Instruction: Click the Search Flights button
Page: home
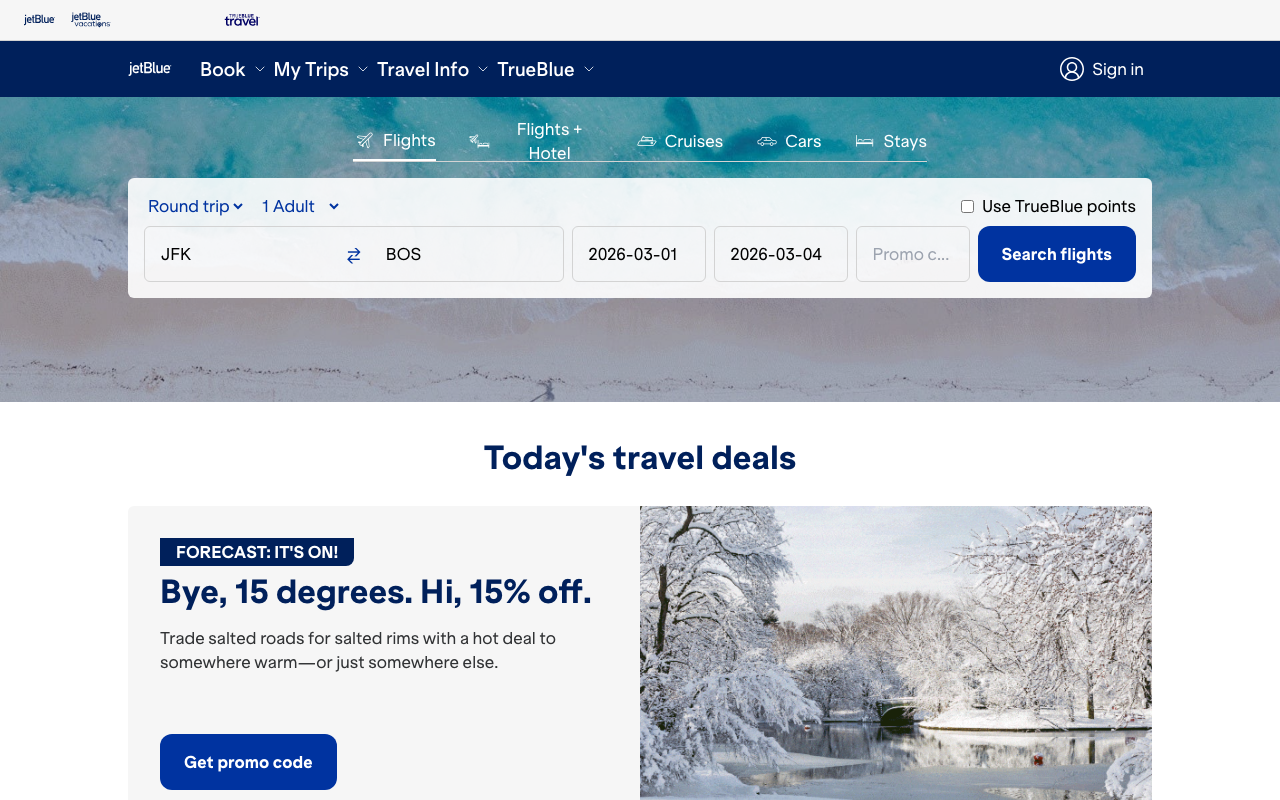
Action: click